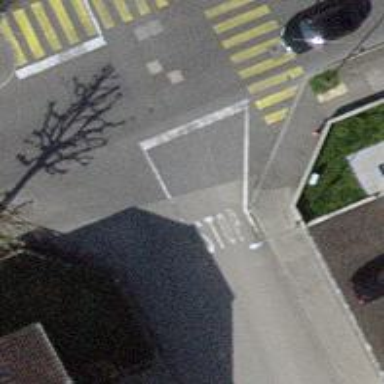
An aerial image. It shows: Unmarked crossing on asphalt footway.